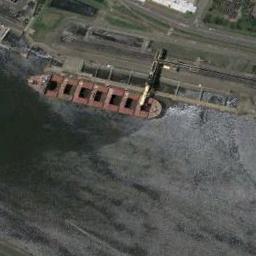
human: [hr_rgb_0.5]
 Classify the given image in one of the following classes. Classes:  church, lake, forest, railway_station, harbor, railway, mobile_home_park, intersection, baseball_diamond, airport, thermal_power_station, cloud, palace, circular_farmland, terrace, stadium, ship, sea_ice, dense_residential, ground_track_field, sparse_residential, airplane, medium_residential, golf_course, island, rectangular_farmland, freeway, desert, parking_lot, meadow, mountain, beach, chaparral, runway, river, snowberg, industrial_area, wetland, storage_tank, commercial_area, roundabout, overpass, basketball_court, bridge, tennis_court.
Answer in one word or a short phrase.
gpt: ship